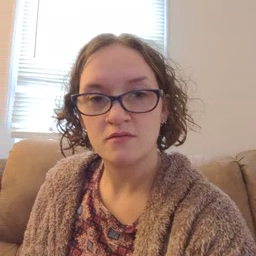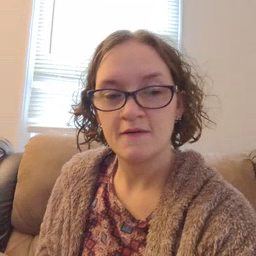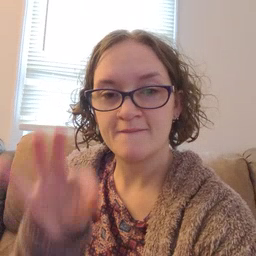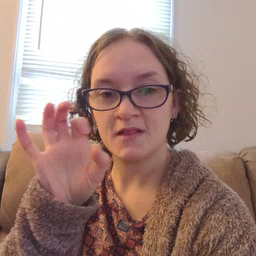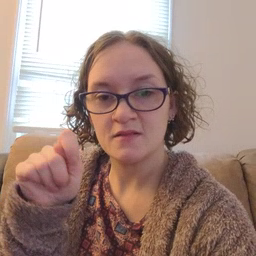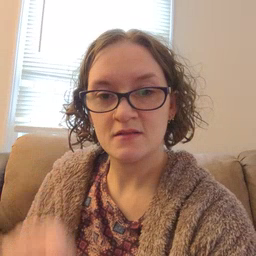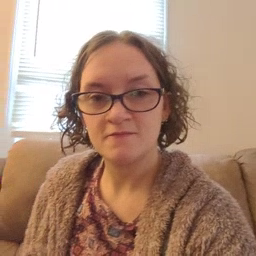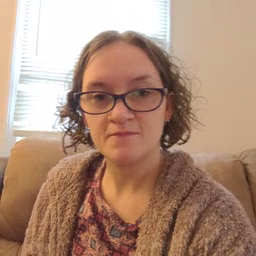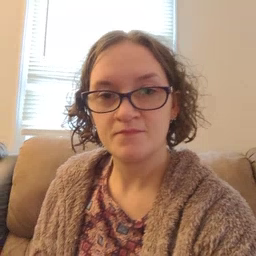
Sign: feet